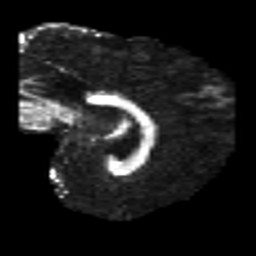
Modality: FA
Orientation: sagittal
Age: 27
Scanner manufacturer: philips
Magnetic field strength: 3 T
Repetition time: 8.538 s
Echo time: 0.1273 s